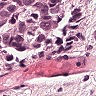
Metastatic tissue present: yes